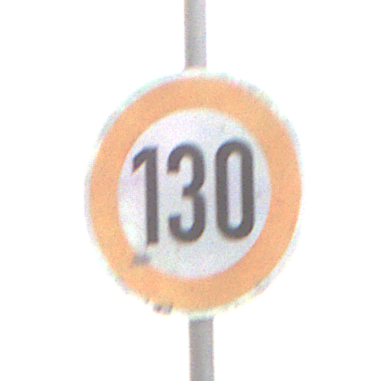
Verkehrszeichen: Geschwindigkeit130
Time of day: MorningAfternoon
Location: Outdoor (Nature)
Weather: Overcast
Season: NotSpecified
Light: Natural